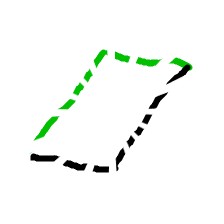
Shape: parallelogram